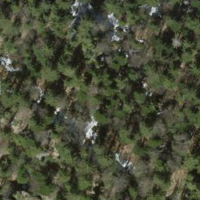
EUNIS habitat code: 43
Species observed at this site:
Clinopodium vulgare